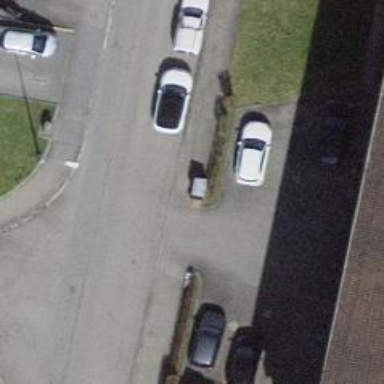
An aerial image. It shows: Kerb serving as barrier.